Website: lowes
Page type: billing-address
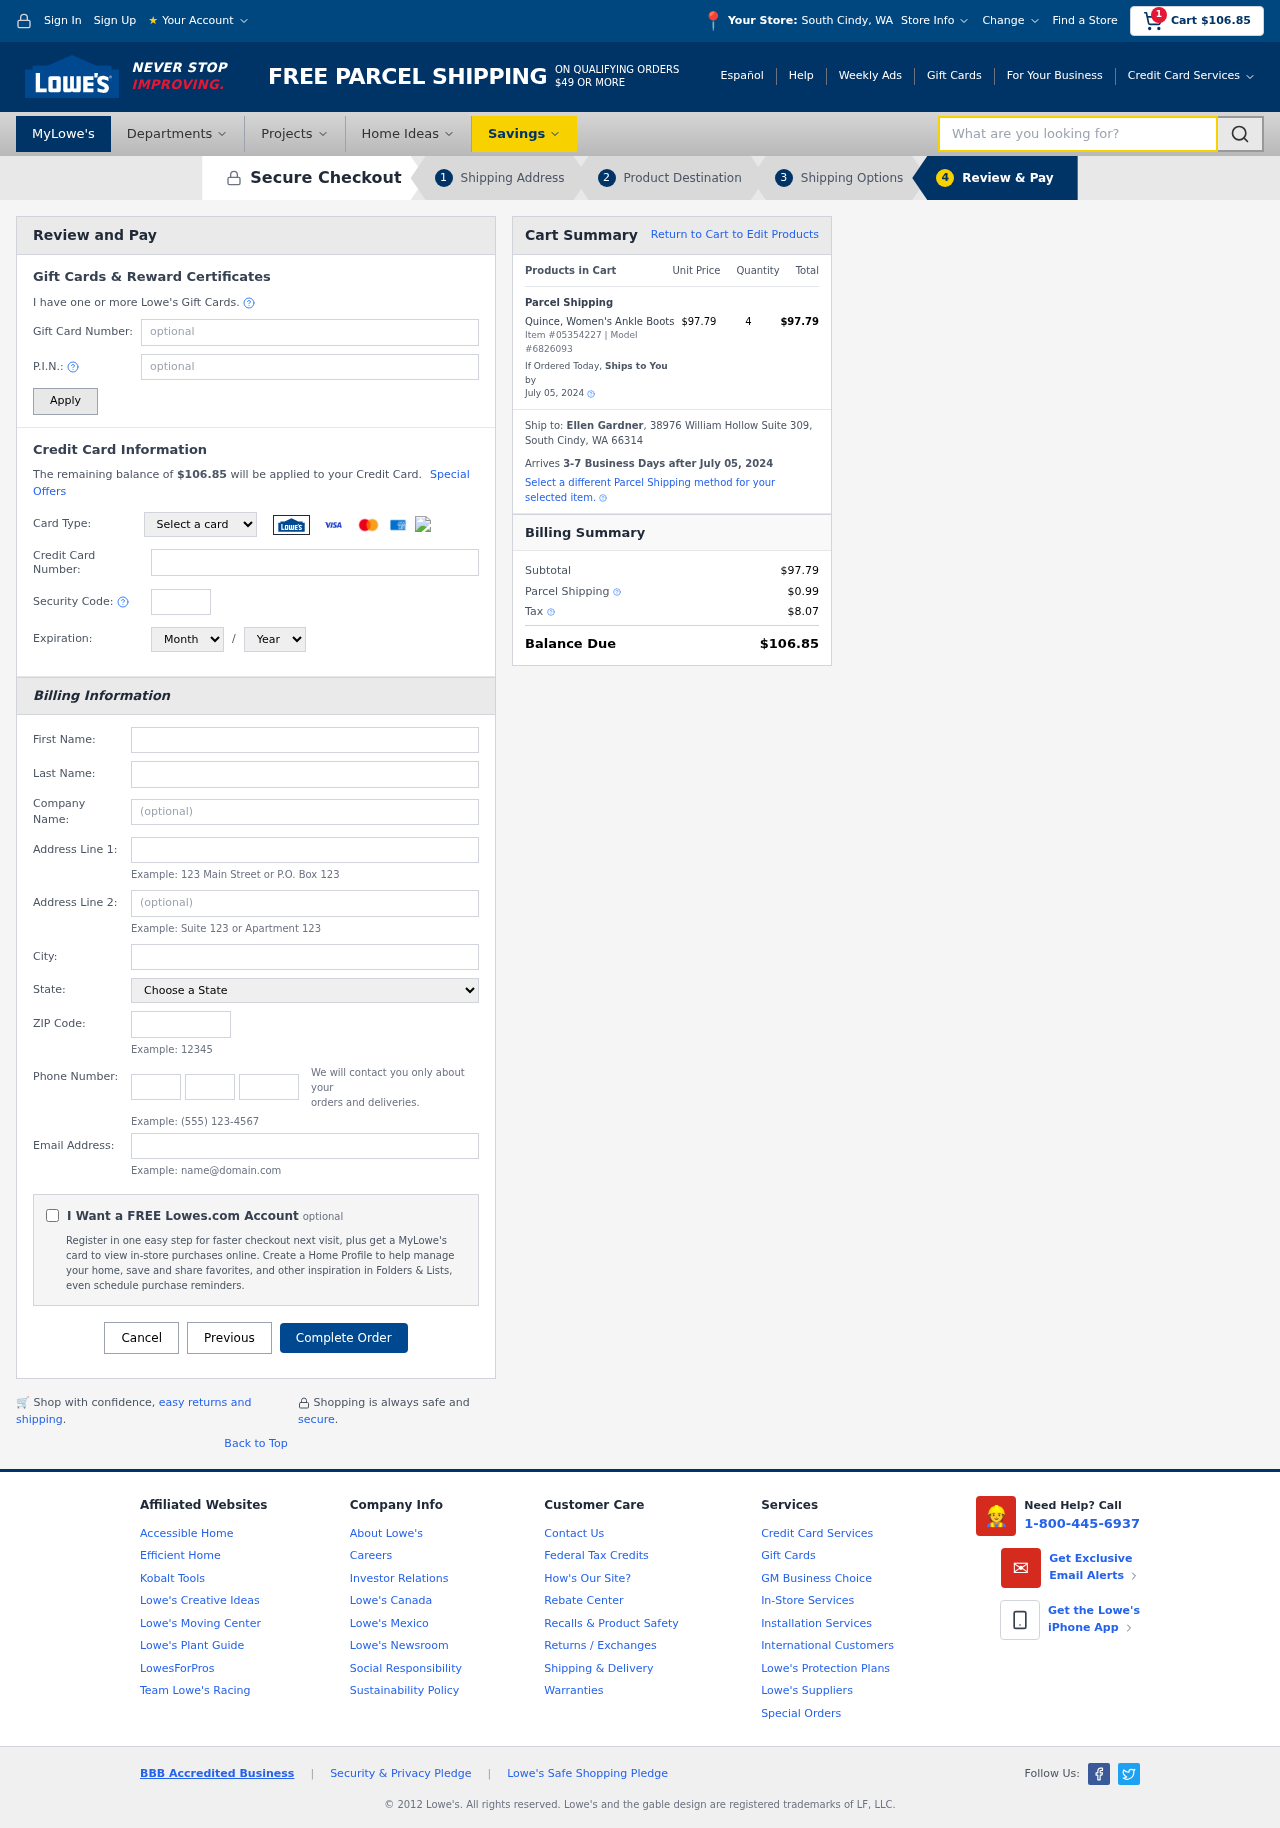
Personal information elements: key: PII_CARD_CVV
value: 218
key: PII_CARD_EXPIRY_MONTH
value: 06
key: PII_CARD_EXPIRY_YEAR
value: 26
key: PII_CARD_NUMBER
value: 6011 3903 2962 0511
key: PII_CARD_TYPE
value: Discover
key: PII_CITY
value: South Cindy
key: PII_CITY_STATE
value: South Cindy, WA
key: PII_EMAIL
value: egardner@yahoo.com
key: PII_FIRSTNAME
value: Ellen
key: PII_FULLNAME
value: Ellen Gardner
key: PII_LASTNAME
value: Gardner
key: PII_PHONE_AREA
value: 712
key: PII_PHONE_PREFIX
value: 698
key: PII_PHONE_SUFFIX
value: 5094
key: PII_POSTCODE
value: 66314
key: PII_STATE
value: Washington
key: PII_STREET
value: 38976 William Hollow Suite 309
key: PII_STREET2
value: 04330 Patrick Springs Suite 663
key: PII_CITY_STATE_ZIP
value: South Cindy, WA 66314
Product elements: key: PRODUCT1_NAME
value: Quince, Women's Ankle Boots
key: PRODUCT1_PRICE
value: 97.79
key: PRODUCT1_QUANTITY
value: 4
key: PRODUCT_ITEM_NUMBER
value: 05354227
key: PRODUCT_MODEL_NUMBER
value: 6826093
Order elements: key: ORDER_SUBTOTAL
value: $106.85
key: ORDER_TOTAL
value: $106.85
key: ORDER_SHIPPING_DATE
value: July 05, 2024
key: ORDER_SUBTOTAL
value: $97.79
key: ORDER_DELIVERY_DATE
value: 3-7 Business Days after July 05, 2024
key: ORDER_SHIPPING_DATE2
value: July 05, 2024
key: ORDER_SUBTOTAL2
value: $97.79
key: ORDER_SHIPPING_COST
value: $0.99
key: ORDER_TAX
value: $8.07
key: ORDER_TOTAL2
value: $106.85
Search elements: key: HEADER_SEARCH
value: What are you looking for?